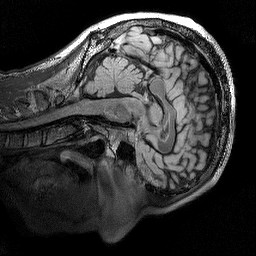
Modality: T2w
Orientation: sagittal
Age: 37
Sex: male
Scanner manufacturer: siemens
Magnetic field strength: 3 T
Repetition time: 5 s
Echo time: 0.386 s